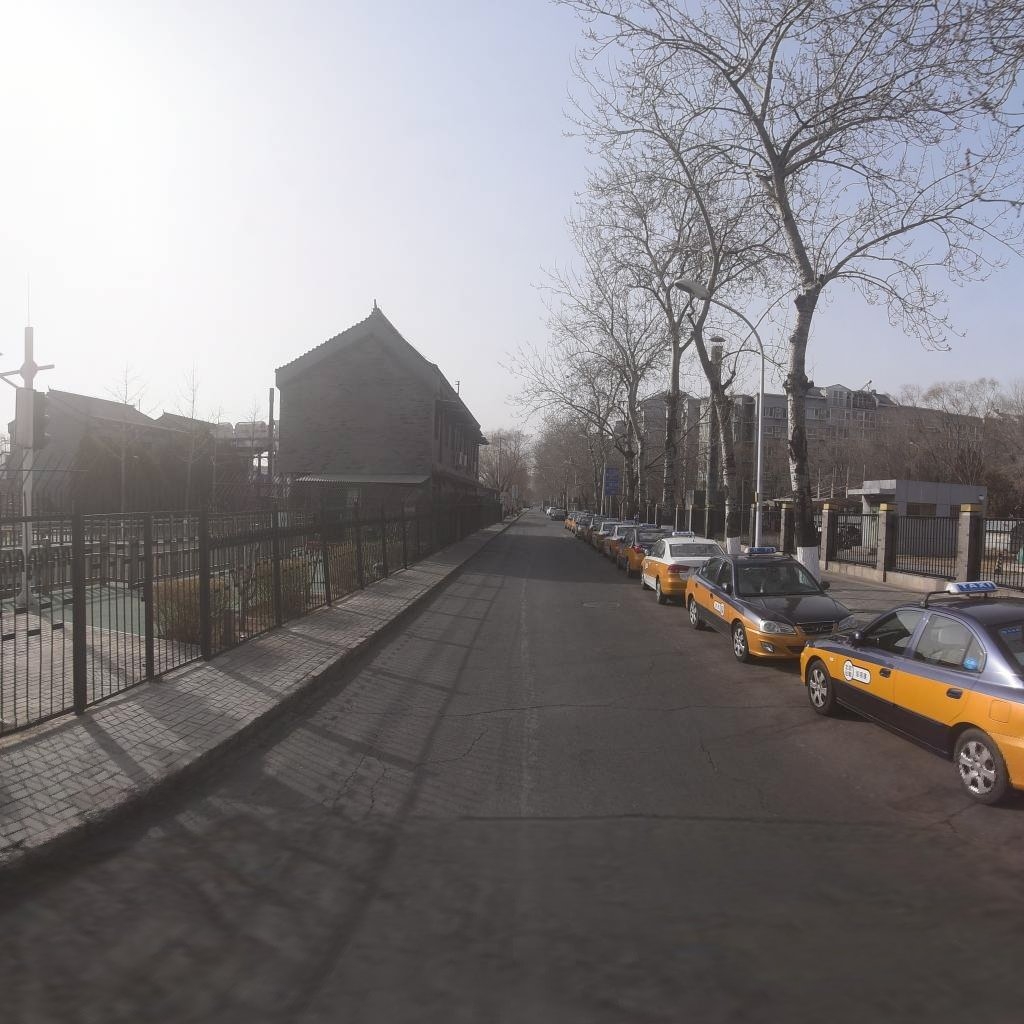
Region: Xicheng
Road damage annotations: transverse crack, longitudinal crack, longitudinal crack, manhole cover, longitudinal crack